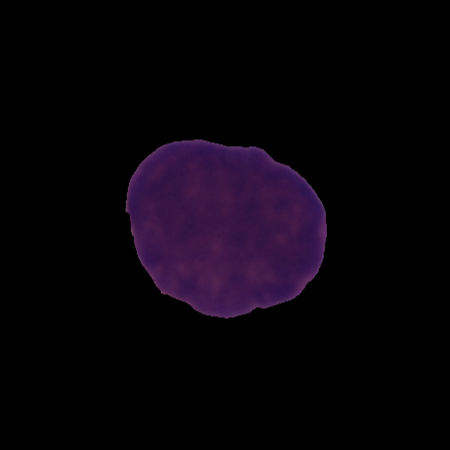
Label: cancer